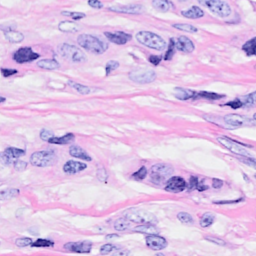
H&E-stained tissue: Breast